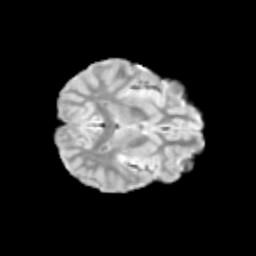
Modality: T2w
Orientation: axial
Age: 9
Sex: female
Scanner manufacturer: siemens
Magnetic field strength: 3 T
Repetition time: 3.8 s
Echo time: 0.07 s